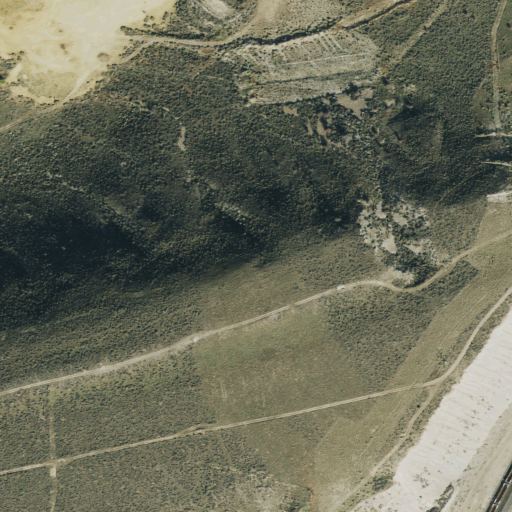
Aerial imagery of ridge(s) in Utah named Stockton Bar containing shrub, barren land, and grassland